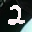
Label: 2